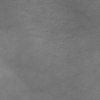
Label: not_dusty